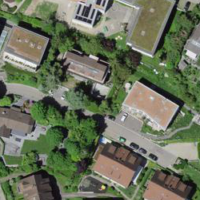
EUNIS habitat code: 55
Species observed at this site:
Cerastium tomentosum
Potentilla recta